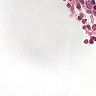
Metastatic tissue present: no